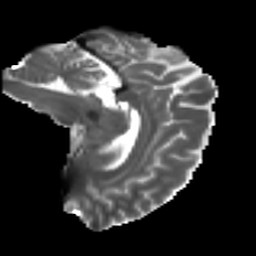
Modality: T2w
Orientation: sagittal
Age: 35
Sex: male
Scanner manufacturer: ge
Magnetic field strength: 3 T
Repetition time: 7.8 s
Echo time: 0.0606 s